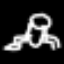
Label: frog